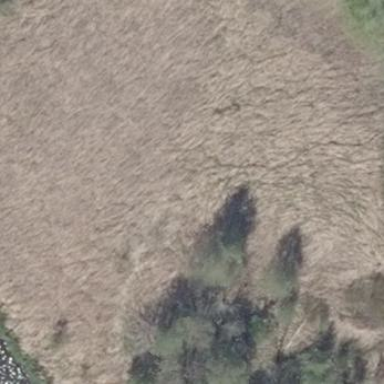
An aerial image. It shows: Wetland area characterized by wet meadow.